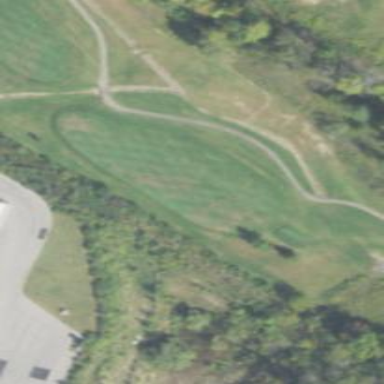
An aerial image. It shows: Grassy area designated as golf fairway.